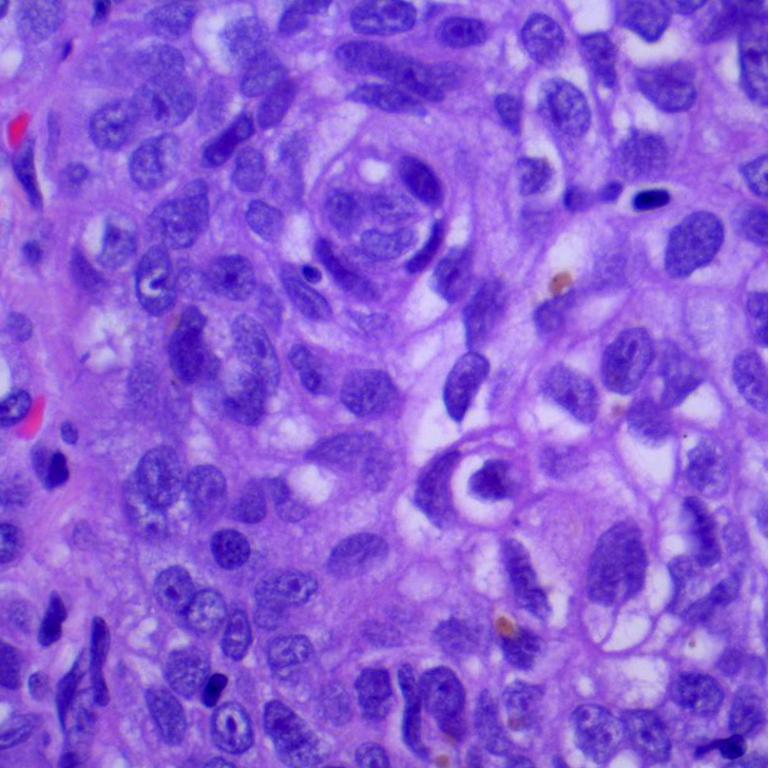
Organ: lung
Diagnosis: squamous carcinomas